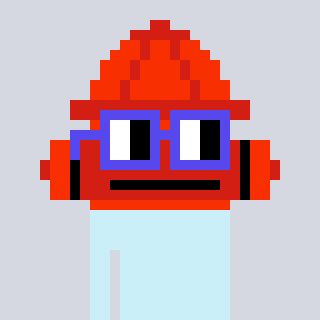
a pixel art character with square blue glasses, a fire hydrant-shaped head and a grayscale-colored body on a cool background